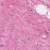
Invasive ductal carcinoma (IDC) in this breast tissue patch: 0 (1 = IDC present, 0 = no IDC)